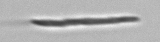
Label: fiber